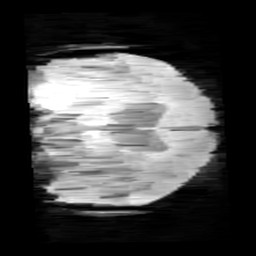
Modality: minIP
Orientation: coronal
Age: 11
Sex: male
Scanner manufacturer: siemens
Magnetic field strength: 3 T
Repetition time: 0.027 s
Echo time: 0.02 s